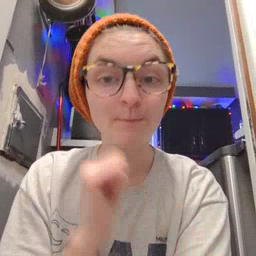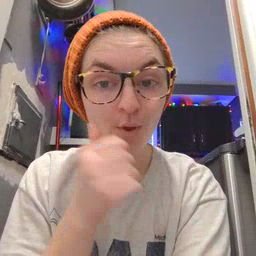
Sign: tomorrow